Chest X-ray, PA view. Patient: 26 years old, sex M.
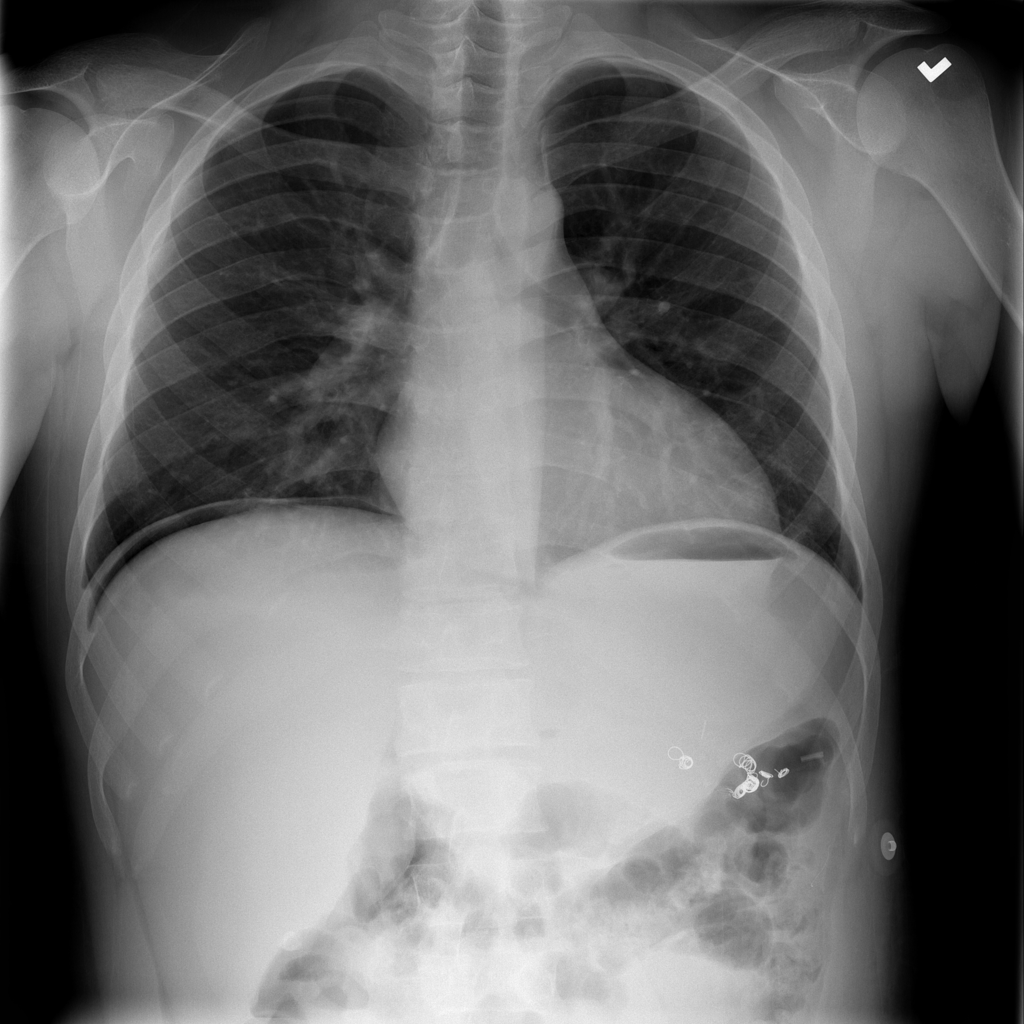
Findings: No Finding